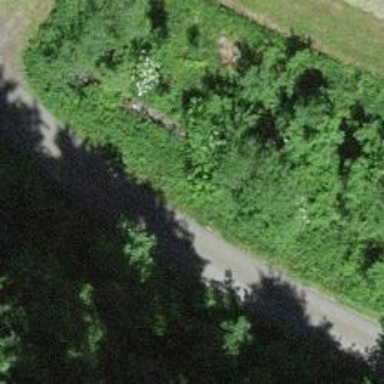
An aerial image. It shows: Unclassified road with gravel surface.